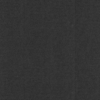
Label: dusty